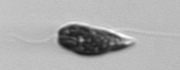
Label: Euglena